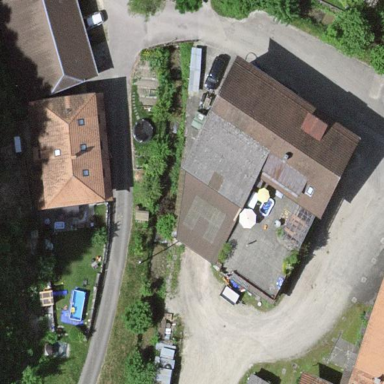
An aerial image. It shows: Residential building.